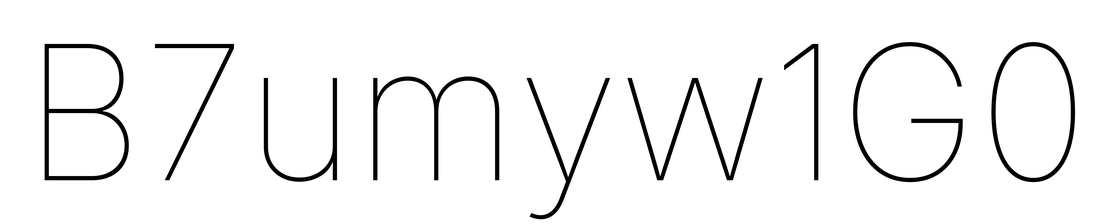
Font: Inter_Thin